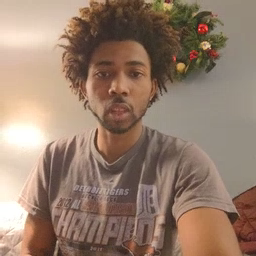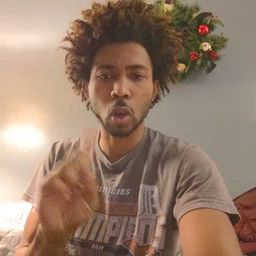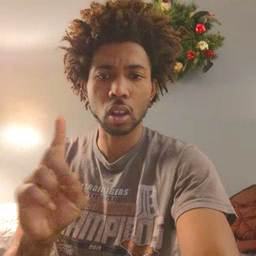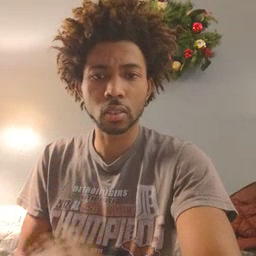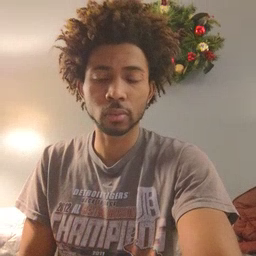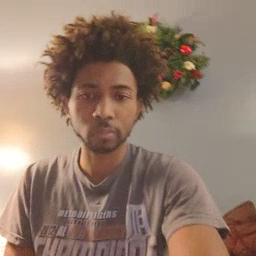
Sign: where